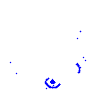
Particle: electron